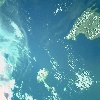
Label: water